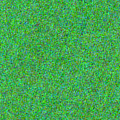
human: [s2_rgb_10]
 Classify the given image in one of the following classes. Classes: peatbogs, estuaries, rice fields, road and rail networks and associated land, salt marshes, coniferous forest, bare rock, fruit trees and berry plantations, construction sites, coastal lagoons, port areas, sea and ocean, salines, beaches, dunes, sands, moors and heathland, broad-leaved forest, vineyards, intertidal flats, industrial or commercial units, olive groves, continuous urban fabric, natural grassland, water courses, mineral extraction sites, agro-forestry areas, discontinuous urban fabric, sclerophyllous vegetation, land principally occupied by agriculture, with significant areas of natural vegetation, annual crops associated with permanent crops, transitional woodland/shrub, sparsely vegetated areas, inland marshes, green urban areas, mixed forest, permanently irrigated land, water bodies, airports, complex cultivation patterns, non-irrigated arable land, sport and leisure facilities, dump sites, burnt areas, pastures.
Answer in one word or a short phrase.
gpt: sea and ocean